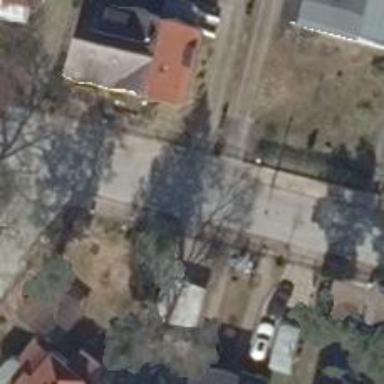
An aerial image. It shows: Residential road with dirt sidewalks on both sides.